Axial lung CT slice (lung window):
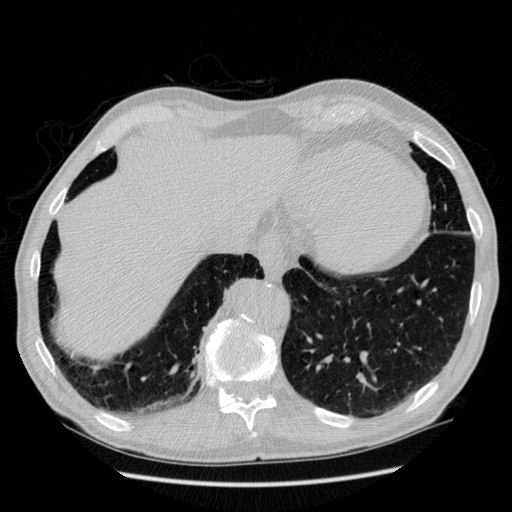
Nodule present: no